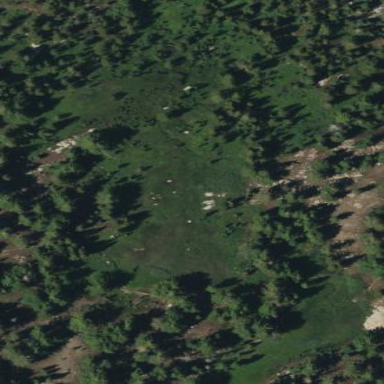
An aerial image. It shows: Wet meadow with woodland vegetation.